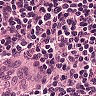
Metastatic tissue present: no